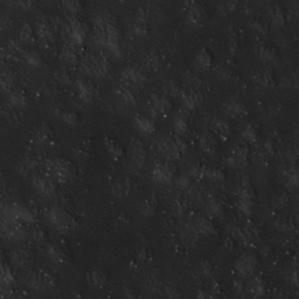
Label: non_frost